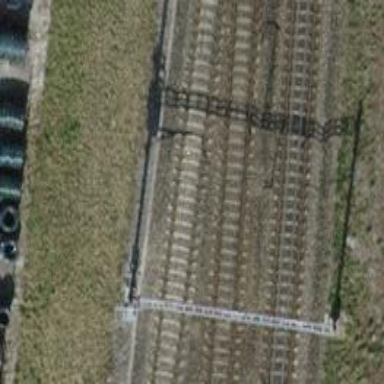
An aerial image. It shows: Railway track with contact line for electrification.